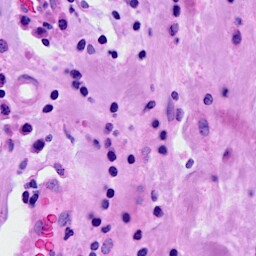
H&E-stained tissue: Breast